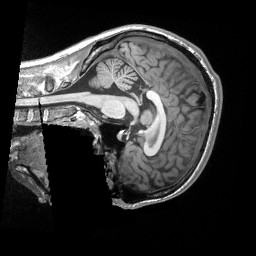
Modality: T1w
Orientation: sagittal
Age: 21
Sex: male
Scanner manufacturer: siemens
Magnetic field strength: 3 T
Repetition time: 2.3 s
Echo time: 0.00298 s